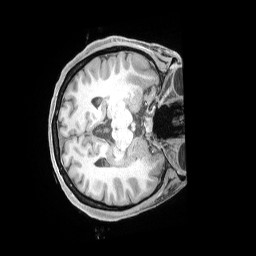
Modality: T1w
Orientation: axial
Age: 35
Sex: female
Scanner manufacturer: siemens
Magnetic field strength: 3 T
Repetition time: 2 s
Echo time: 0.00211 s